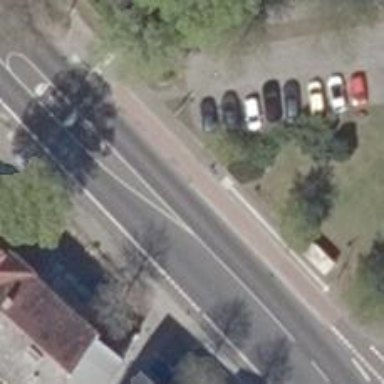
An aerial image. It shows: Public transport stop position.